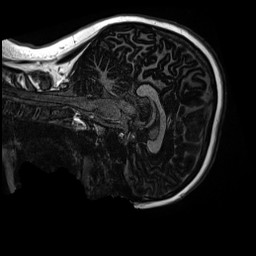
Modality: MP2RAGE
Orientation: sagittal
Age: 10
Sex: female
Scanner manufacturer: siemens
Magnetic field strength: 3 T
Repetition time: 4 s
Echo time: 0.00303 s